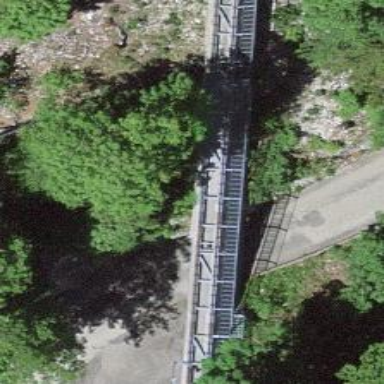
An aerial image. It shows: Funicular railway bridge.